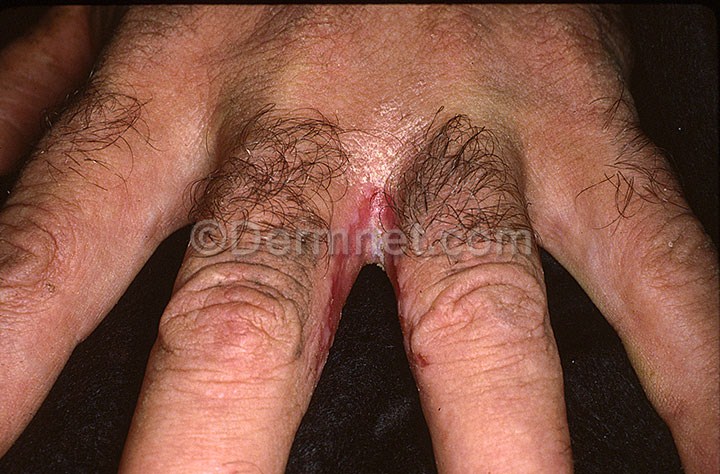
Disease: Tinea Ringworm Candidiasis and other Fungal Infections